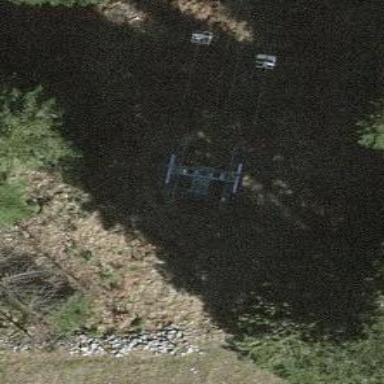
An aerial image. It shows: Pylon used for aerialway.